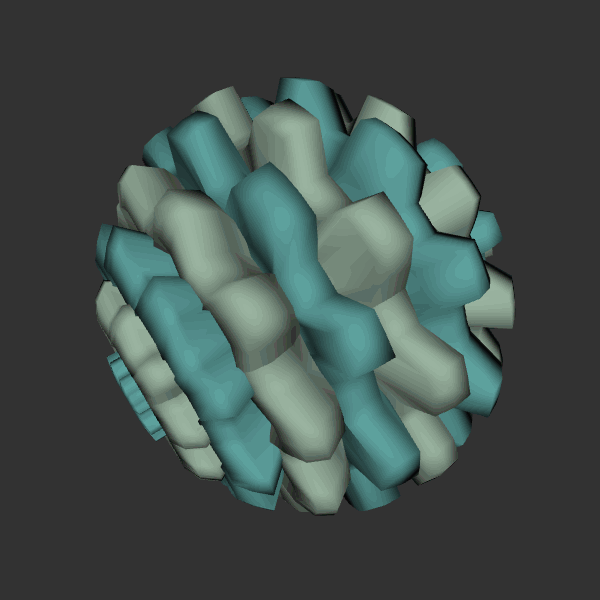
Background: dark